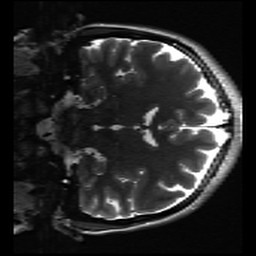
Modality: inplaneT2
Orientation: coronal